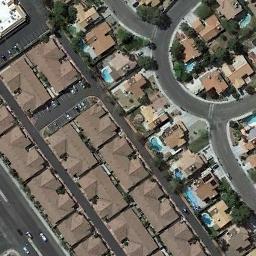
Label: dense_residential